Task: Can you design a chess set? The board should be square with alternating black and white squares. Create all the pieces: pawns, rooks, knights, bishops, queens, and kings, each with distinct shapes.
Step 3290:
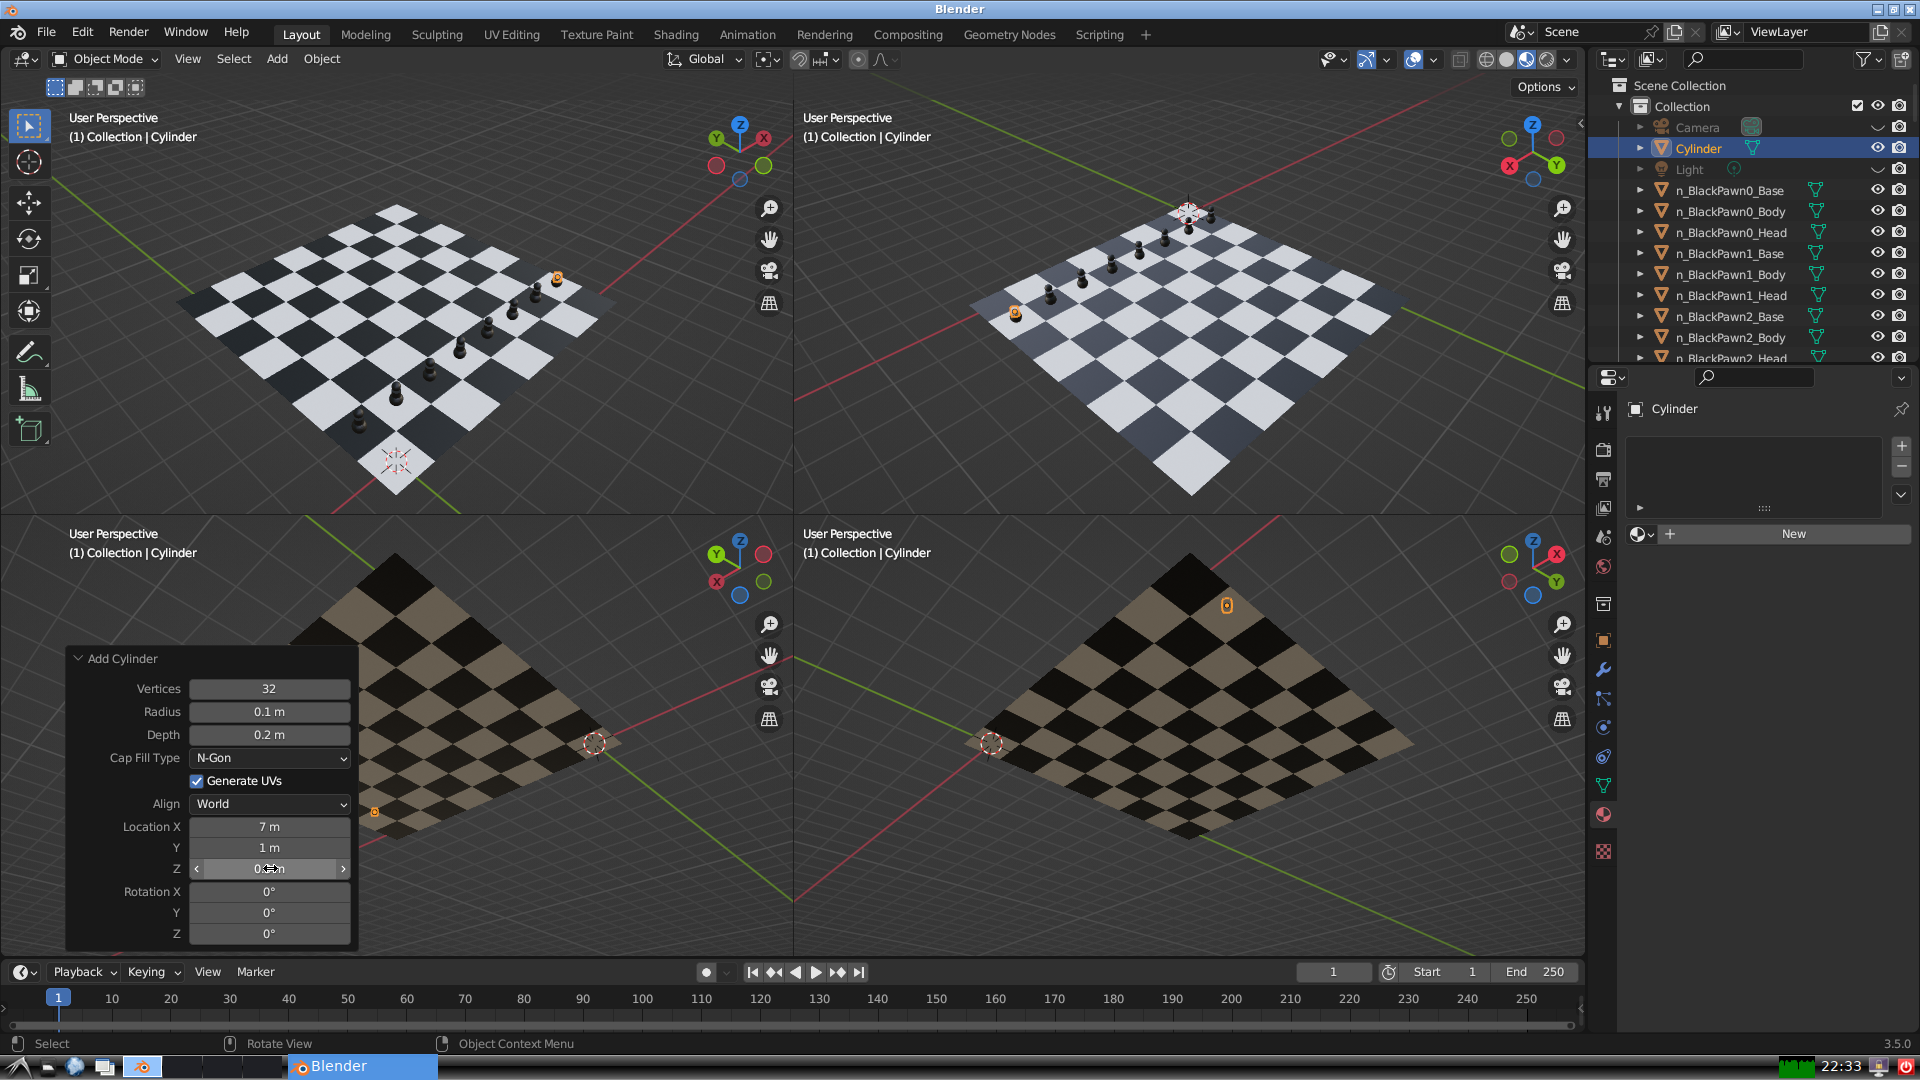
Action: {"mouse_move": [960, 540]}